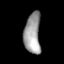
Tissue: lung
Cell type: Endothelial cells
Senescence score: 0.5412
Nuclear area (px): 650
Mean DAPI intensity: 157.332